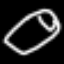
Label: bed